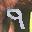
Label: 9